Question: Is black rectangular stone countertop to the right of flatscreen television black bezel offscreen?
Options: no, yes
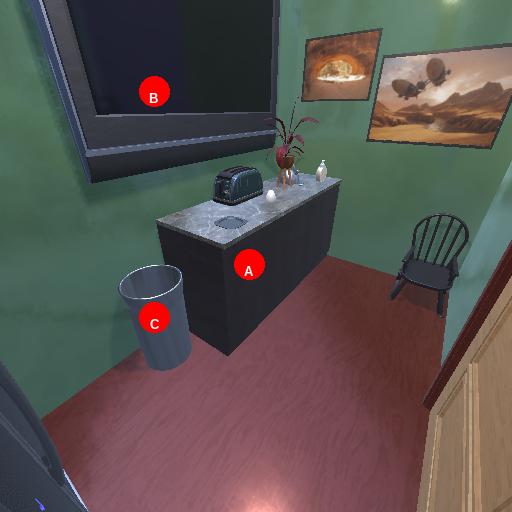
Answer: no